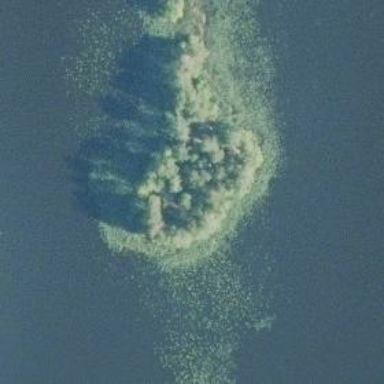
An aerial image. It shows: Islet.